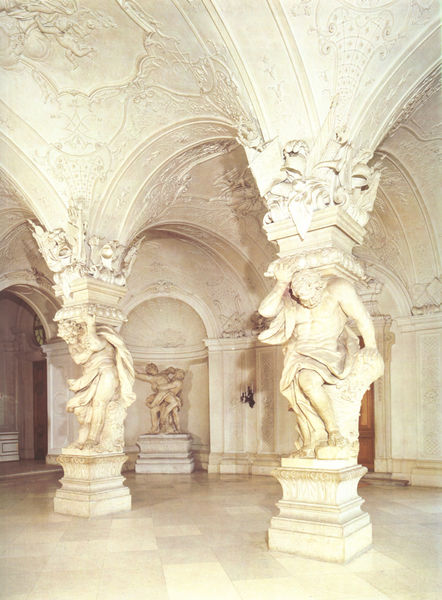
Titel: Titanen in der Sala Terrena, dem sogenannten Atlantensaal
Künstler: Johann Lukas von Hildebrandt
Standort: Wien, Oberes Belvedere (EU - AUT)
Schlagwörter: mann, nackt, weiß, holz, marmor, säule, säulen, tür, schloss, barock, sockel, tragen, skulptur, statue, relief, hart, last, saal, figuren, rundbogen, kuppel, halle, foto, stütze, gewölbe, schmerz, stark, fotographie, träger, aufnahme, atlas, himmelszelt, statuw